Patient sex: F
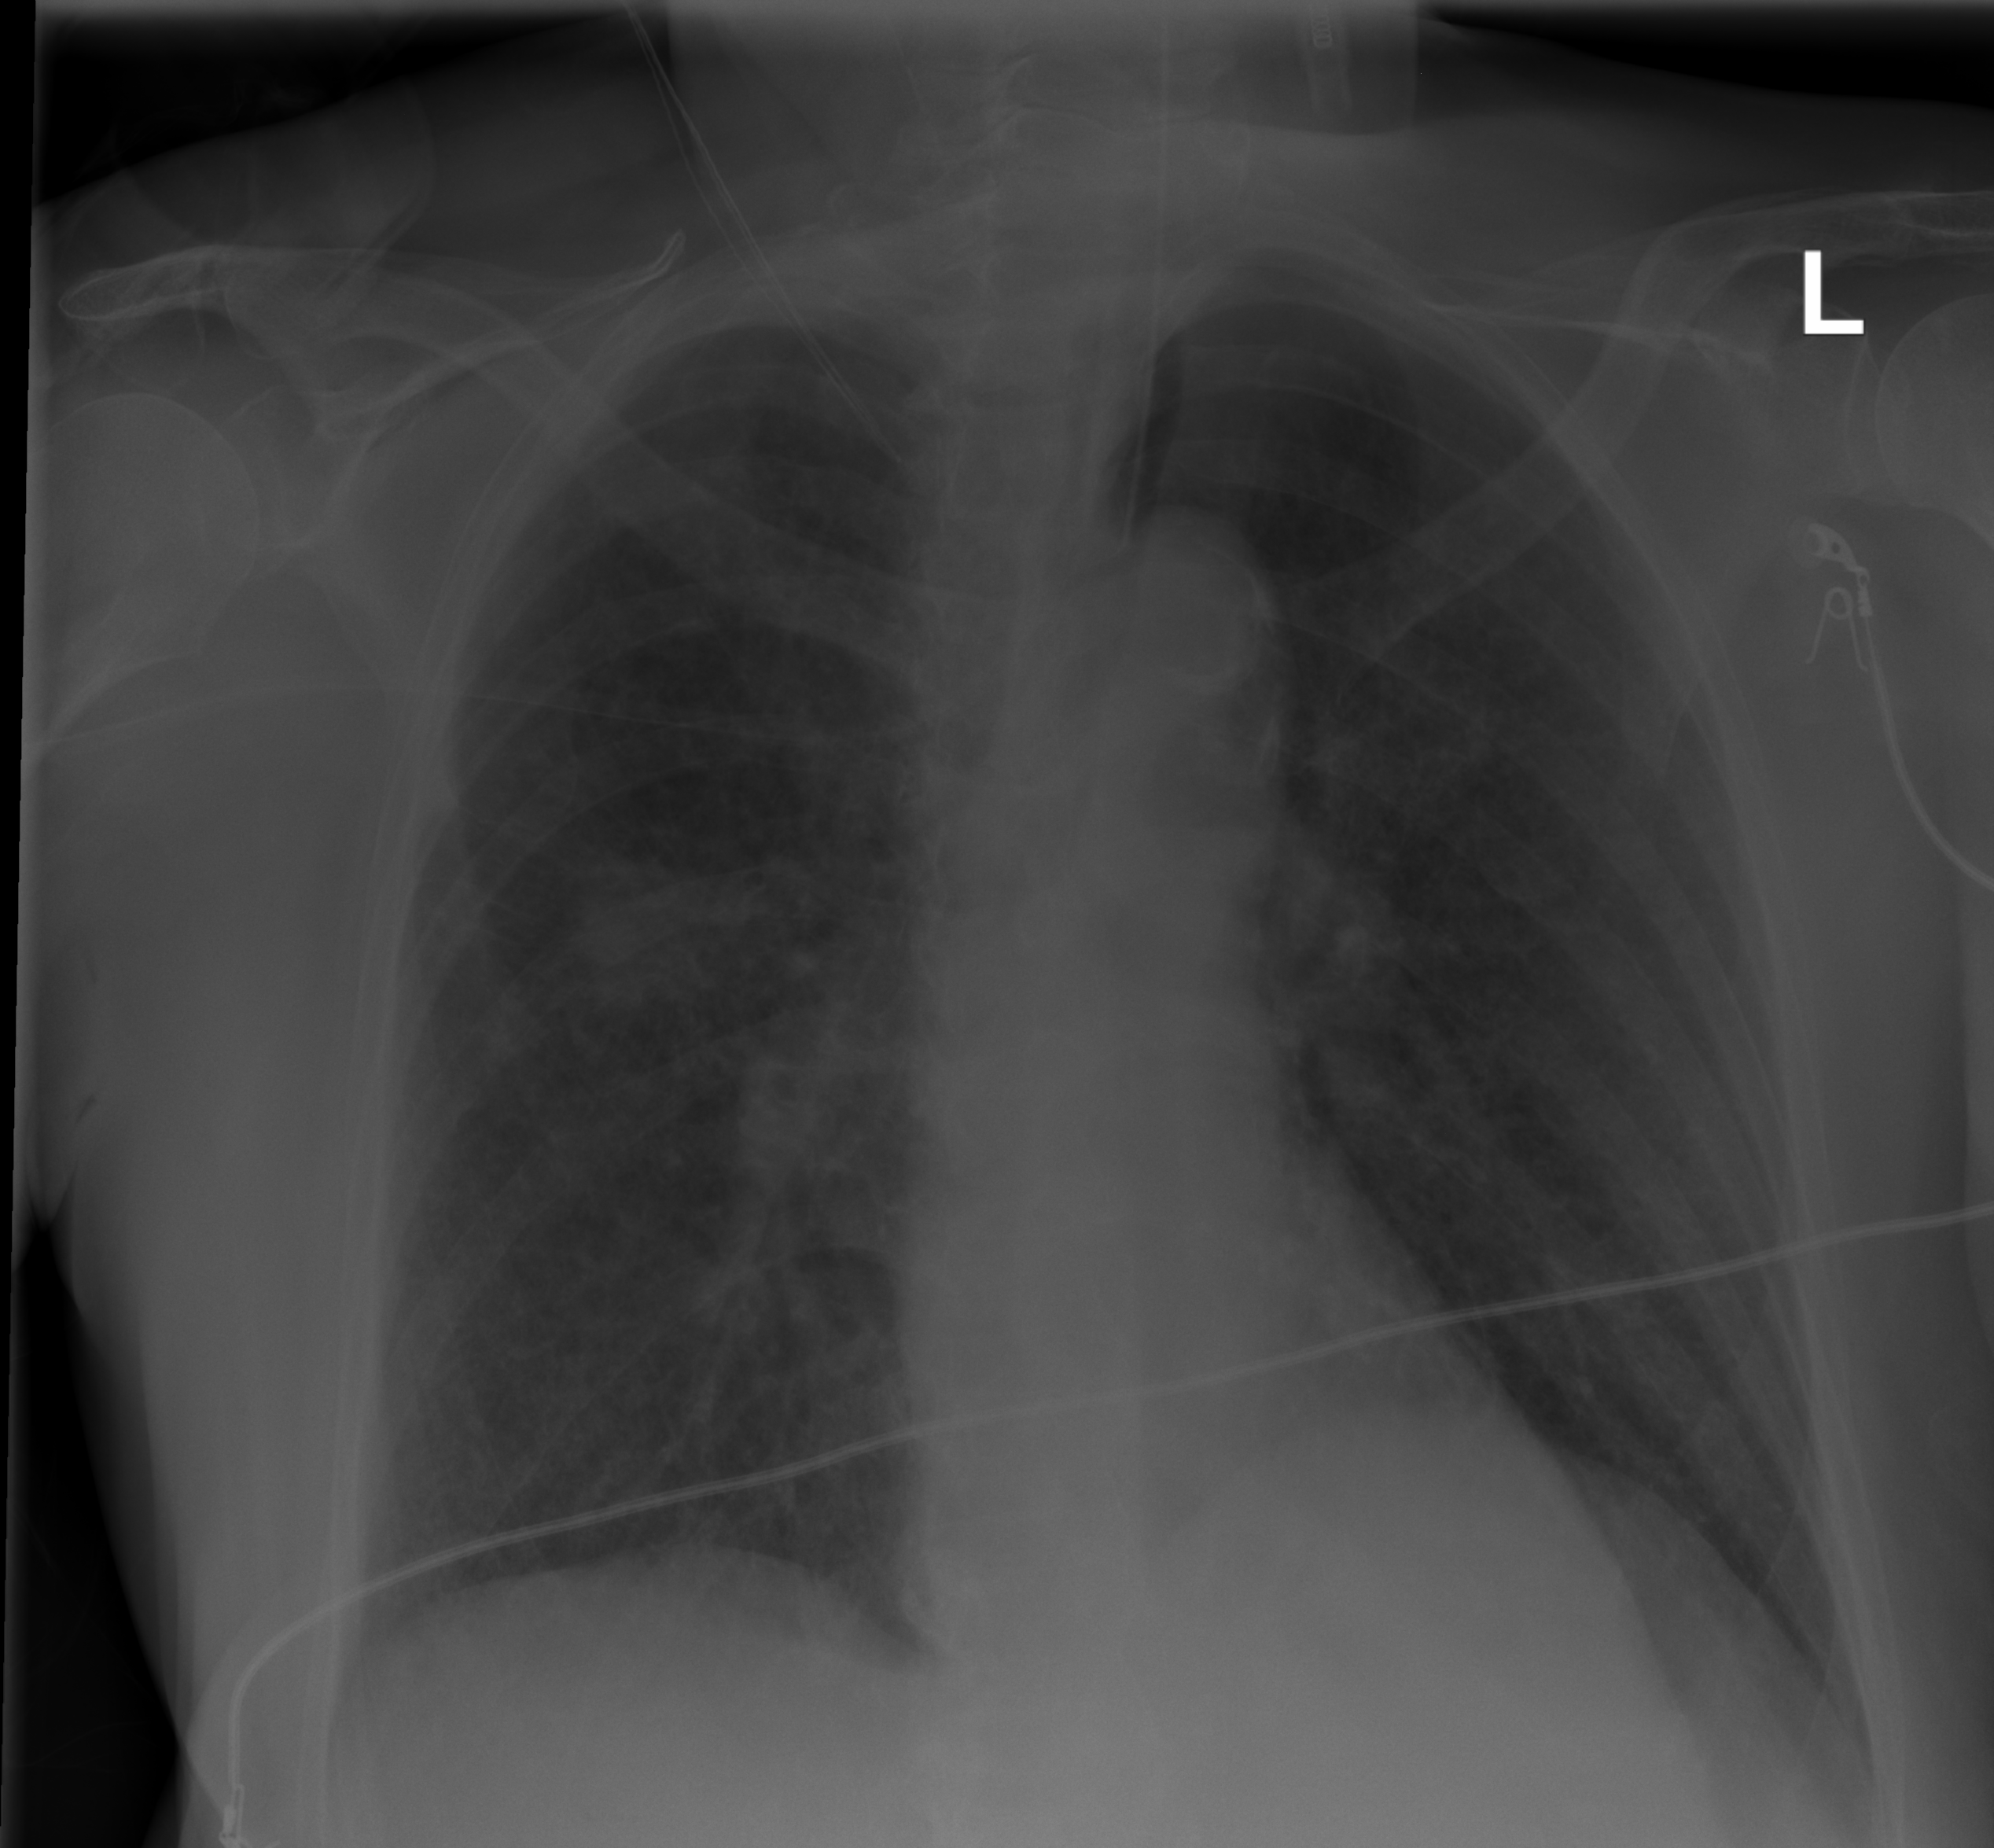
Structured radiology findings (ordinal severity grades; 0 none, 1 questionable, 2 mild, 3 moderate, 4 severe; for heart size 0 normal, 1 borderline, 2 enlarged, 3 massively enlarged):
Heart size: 0
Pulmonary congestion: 1
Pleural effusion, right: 0
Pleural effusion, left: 0
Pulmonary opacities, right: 2
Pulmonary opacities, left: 2
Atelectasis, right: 0
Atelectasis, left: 0